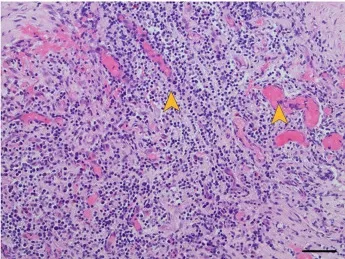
Inflammatory granulation tissue formation [, yellow arrows] around fistulae. Scale bar, 50mum (x 20).
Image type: pathology (h&e)